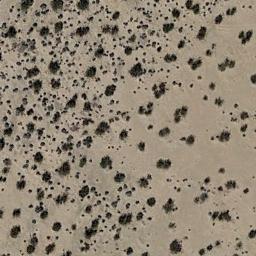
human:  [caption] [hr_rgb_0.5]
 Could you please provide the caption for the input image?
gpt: A lot of disconnected chaparrals of different sizes grow in the desert .

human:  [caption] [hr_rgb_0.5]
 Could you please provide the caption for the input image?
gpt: Chaparral is scattered in the sand from dense to sparse .

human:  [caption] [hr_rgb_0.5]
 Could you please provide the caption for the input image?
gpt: The chaparral is consist of many bushes on the desert .

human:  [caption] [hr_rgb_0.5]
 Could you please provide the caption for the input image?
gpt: The chaparral is thicker on the left than on the right .